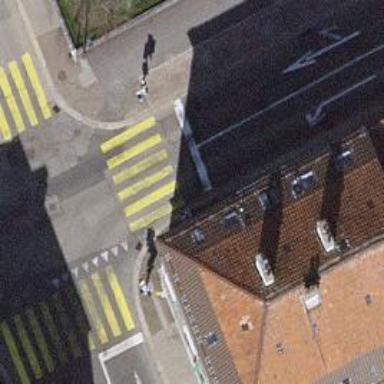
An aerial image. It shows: Road with traffic signals.